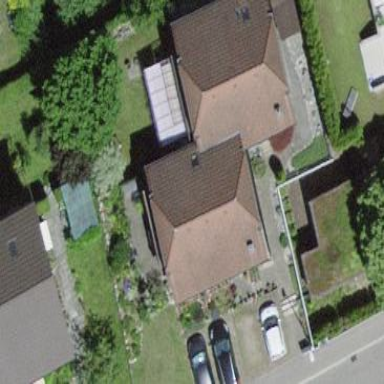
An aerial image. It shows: Building with half-hipped roof.